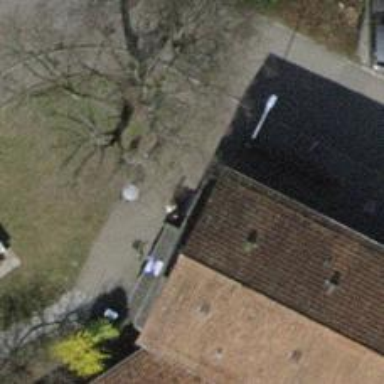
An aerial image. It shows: Post box is visible.